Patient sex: M
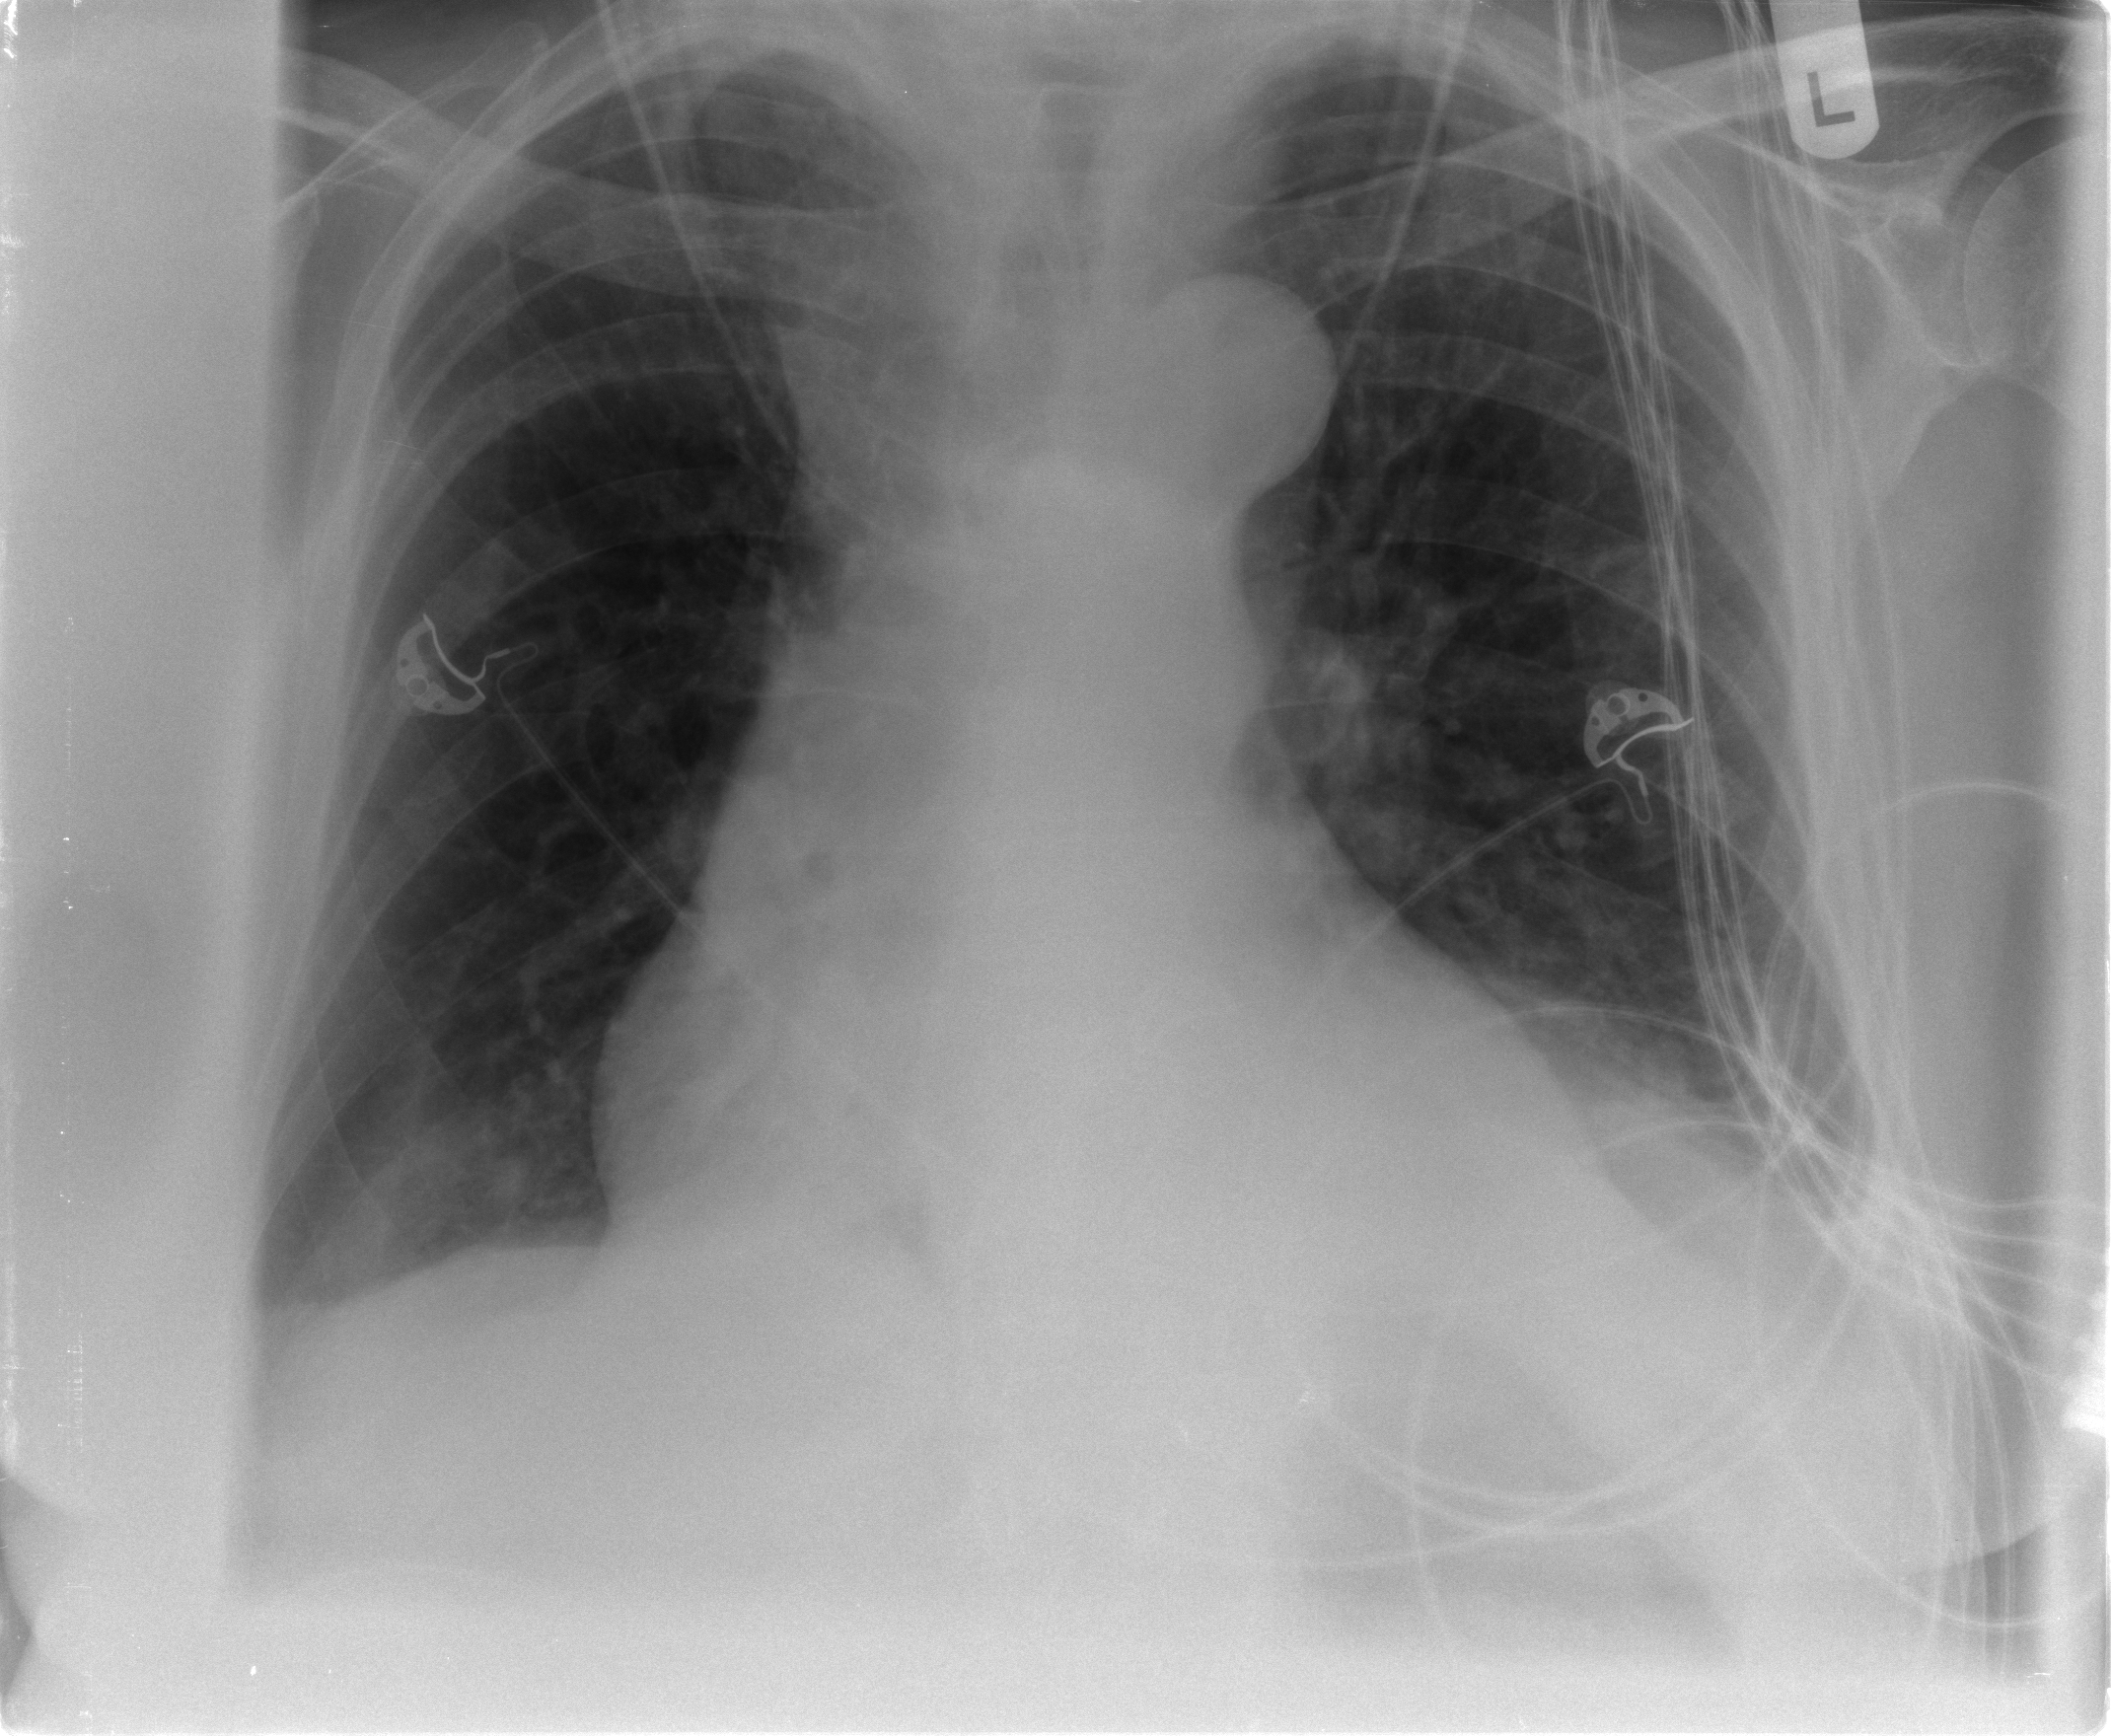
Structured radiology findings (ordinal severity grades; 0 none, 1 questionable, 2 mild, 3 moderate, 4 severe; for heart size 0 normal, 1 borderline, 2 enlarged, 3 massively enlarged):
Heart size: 2
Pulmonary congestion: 1
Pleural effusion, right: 1
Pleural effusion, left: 2
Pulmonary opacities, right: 0
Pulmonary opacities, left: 0
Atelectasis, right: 1
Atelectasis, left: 1